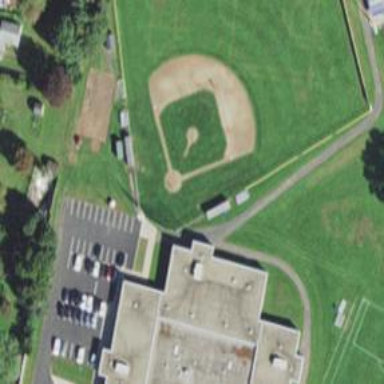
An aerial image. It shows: Baseball pitch for leisure land.